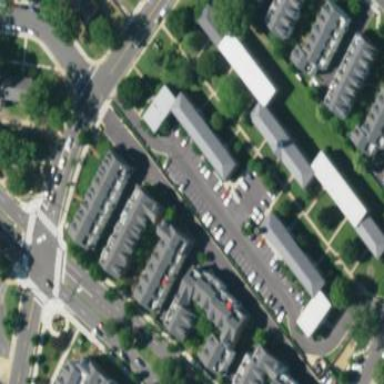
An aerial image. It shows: Sidewalk.